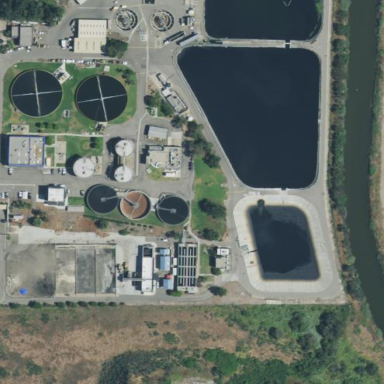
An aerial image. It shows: Image of wastewater.